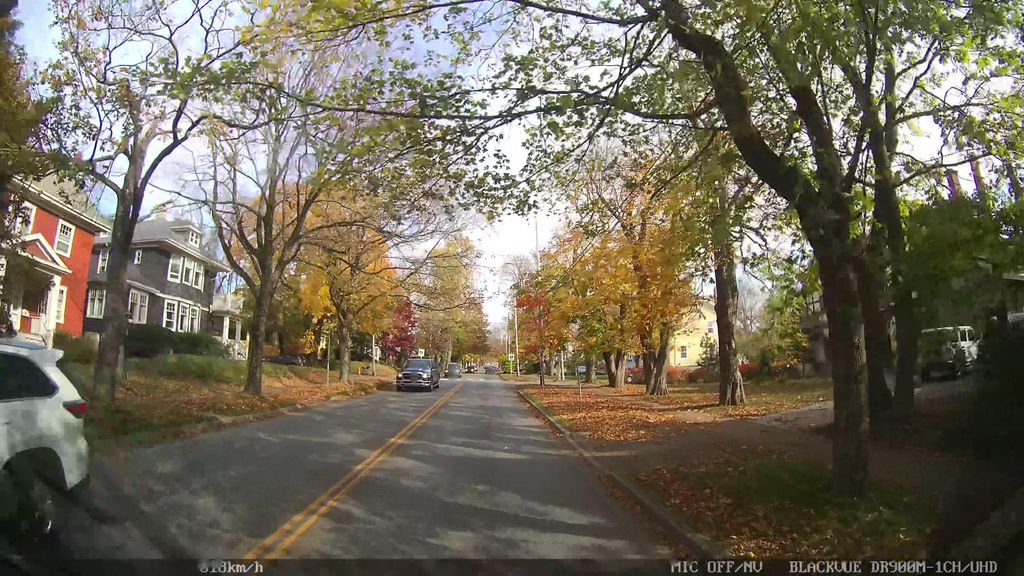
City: halifax